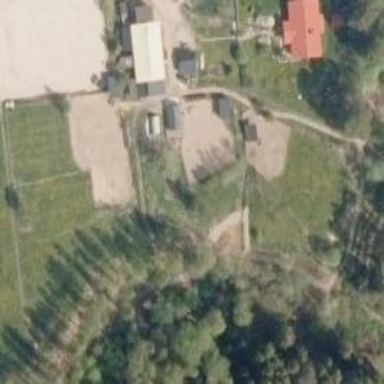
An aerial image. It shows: Farmyard area.